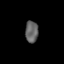
Tissue: prostate
Cell type: T cells
Senescence score: 0.3422
Nuclear area (px): 275
Mean DAPI intensity: 98.542